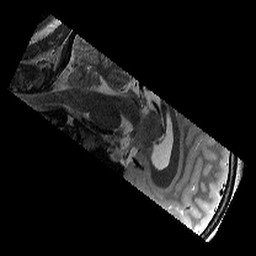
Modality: T2w
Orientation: sagittal
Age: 10
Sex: female
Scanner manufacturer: siemens
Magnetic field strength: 3 T
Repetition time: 9.23 s
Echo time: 0.067 s